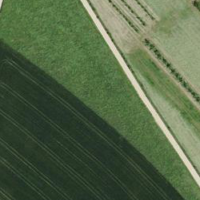
EUNIS habitat code: 25
Species observed at this site:
Helophilus trivittatus